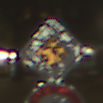
Verkehrszeichen: Vorfahrtsstrasse
Zusatzzeichen unten: Geschwindigkeit100
Umgebung: Outdoor, Urban
Tageszeit: Night
Wetter: Clear
Licht: Artificial
Jahreszeit: NotSpecified
Kontrast: HighContrast